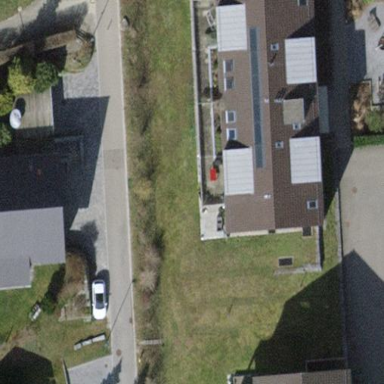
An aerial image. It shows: Gabled roof apartments building.